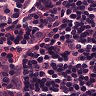
Metastatic tissue present: no